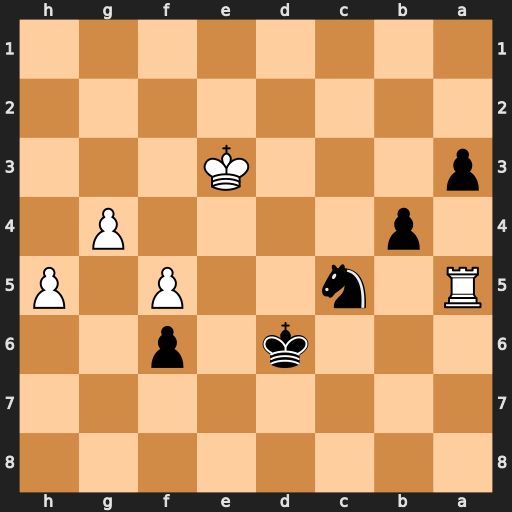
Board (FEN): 8/8/3k1p2/R1n2P1P/1p4P1/p3K3/8/8
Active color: b
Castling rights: -
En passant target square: -
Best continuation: b3 Kd2 Ne4+